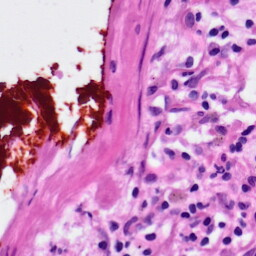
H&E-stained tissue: Lung